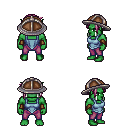
a pixel art fantasy rpg character, male body template, orc, green skin, blue vest, magenta pants, pink pixie cut hairstyle, chain helm, leather bracers, four views (front, back, left, right), 2x2 character sprite sheet, small pixel art, hard edges, no anti-aliasing